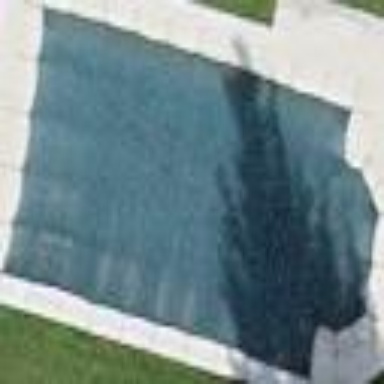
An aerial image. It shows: Outdoor swimming pool in leisure land.